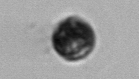
Label: Dinophyceae